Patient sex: M
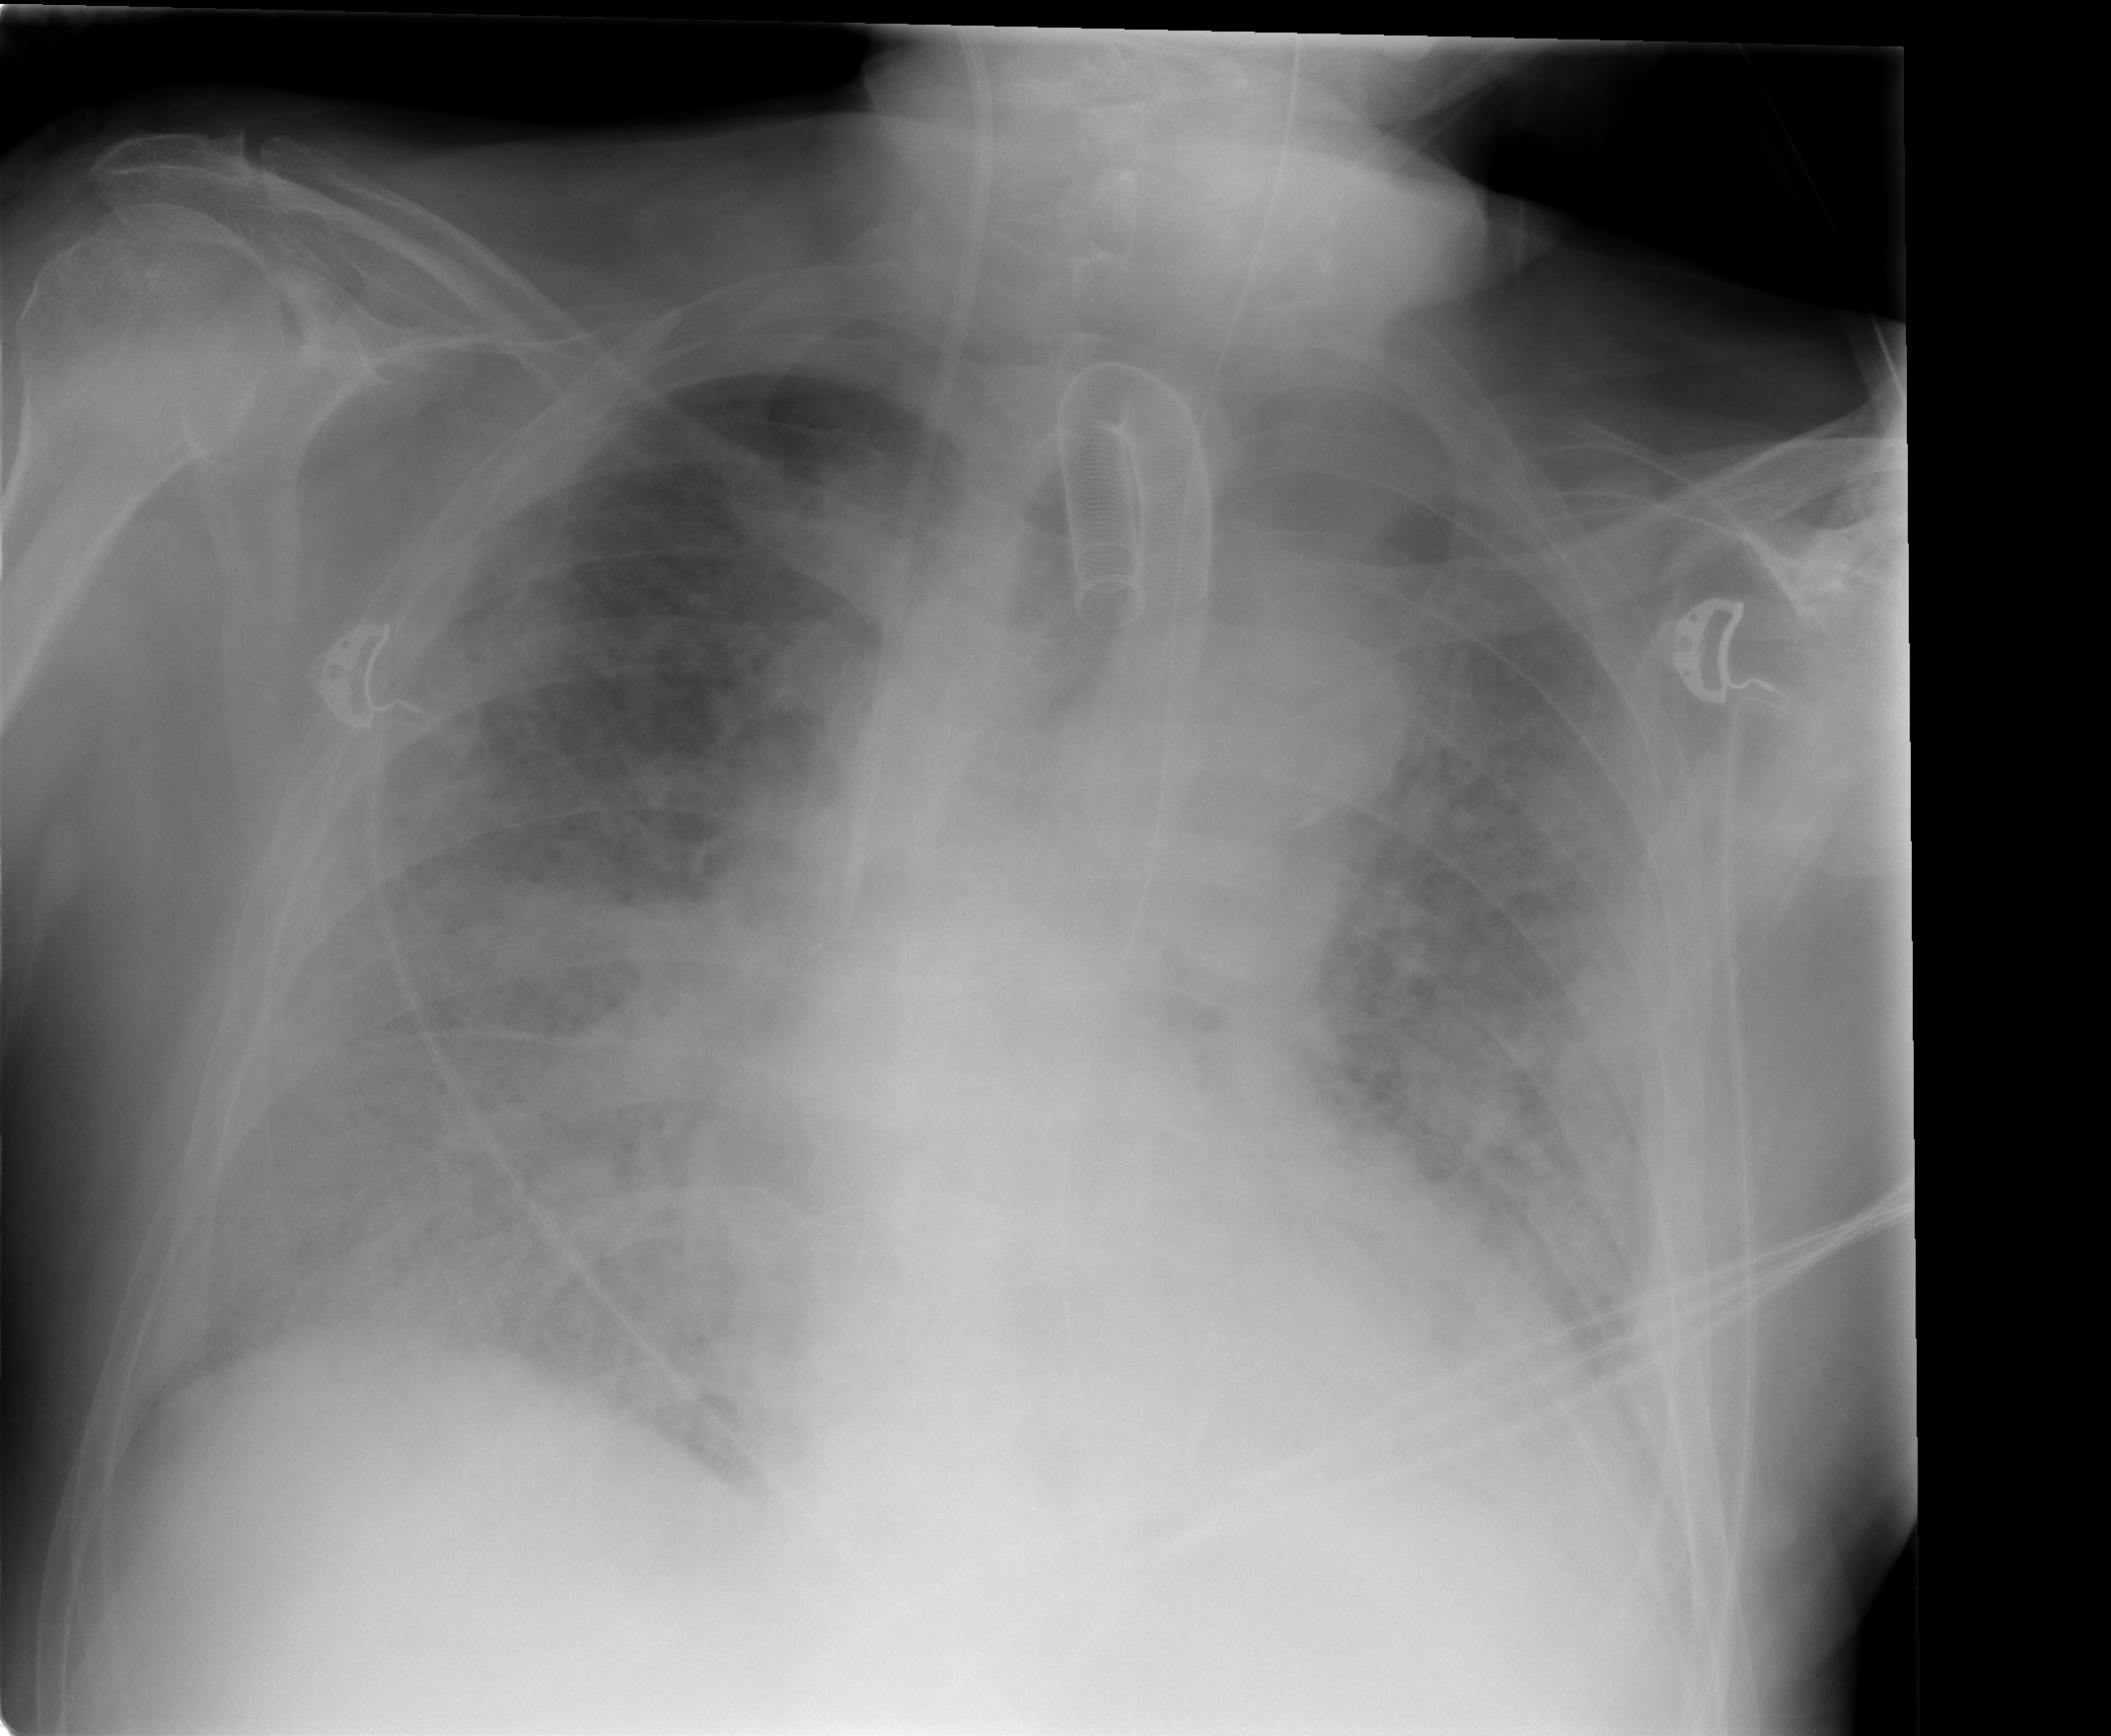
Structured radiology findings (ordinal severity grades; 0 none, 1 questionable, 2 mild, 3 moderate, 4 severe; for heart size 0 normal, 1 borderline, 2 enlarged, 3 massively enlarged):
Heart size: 2
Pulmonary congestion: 2
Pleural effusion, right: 0
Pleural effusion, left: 1
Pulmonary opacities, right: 4
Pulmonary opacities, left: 3
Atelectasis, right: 0
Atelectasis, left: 0